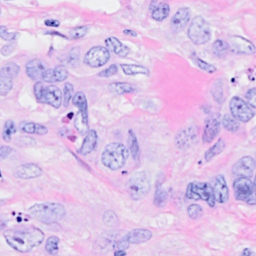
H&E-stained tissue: Breast